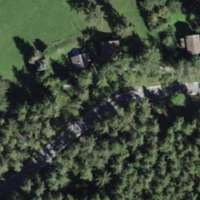
EUNIS habitat code: 43
Species observed at this site:
Sorbus aucuparia